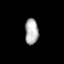
Tissue: prostate
Cell type: T cells
Senescence score: 0.3586
Nuclear area (px): 341
Mean DAPI intensity: 175.971